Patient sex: M
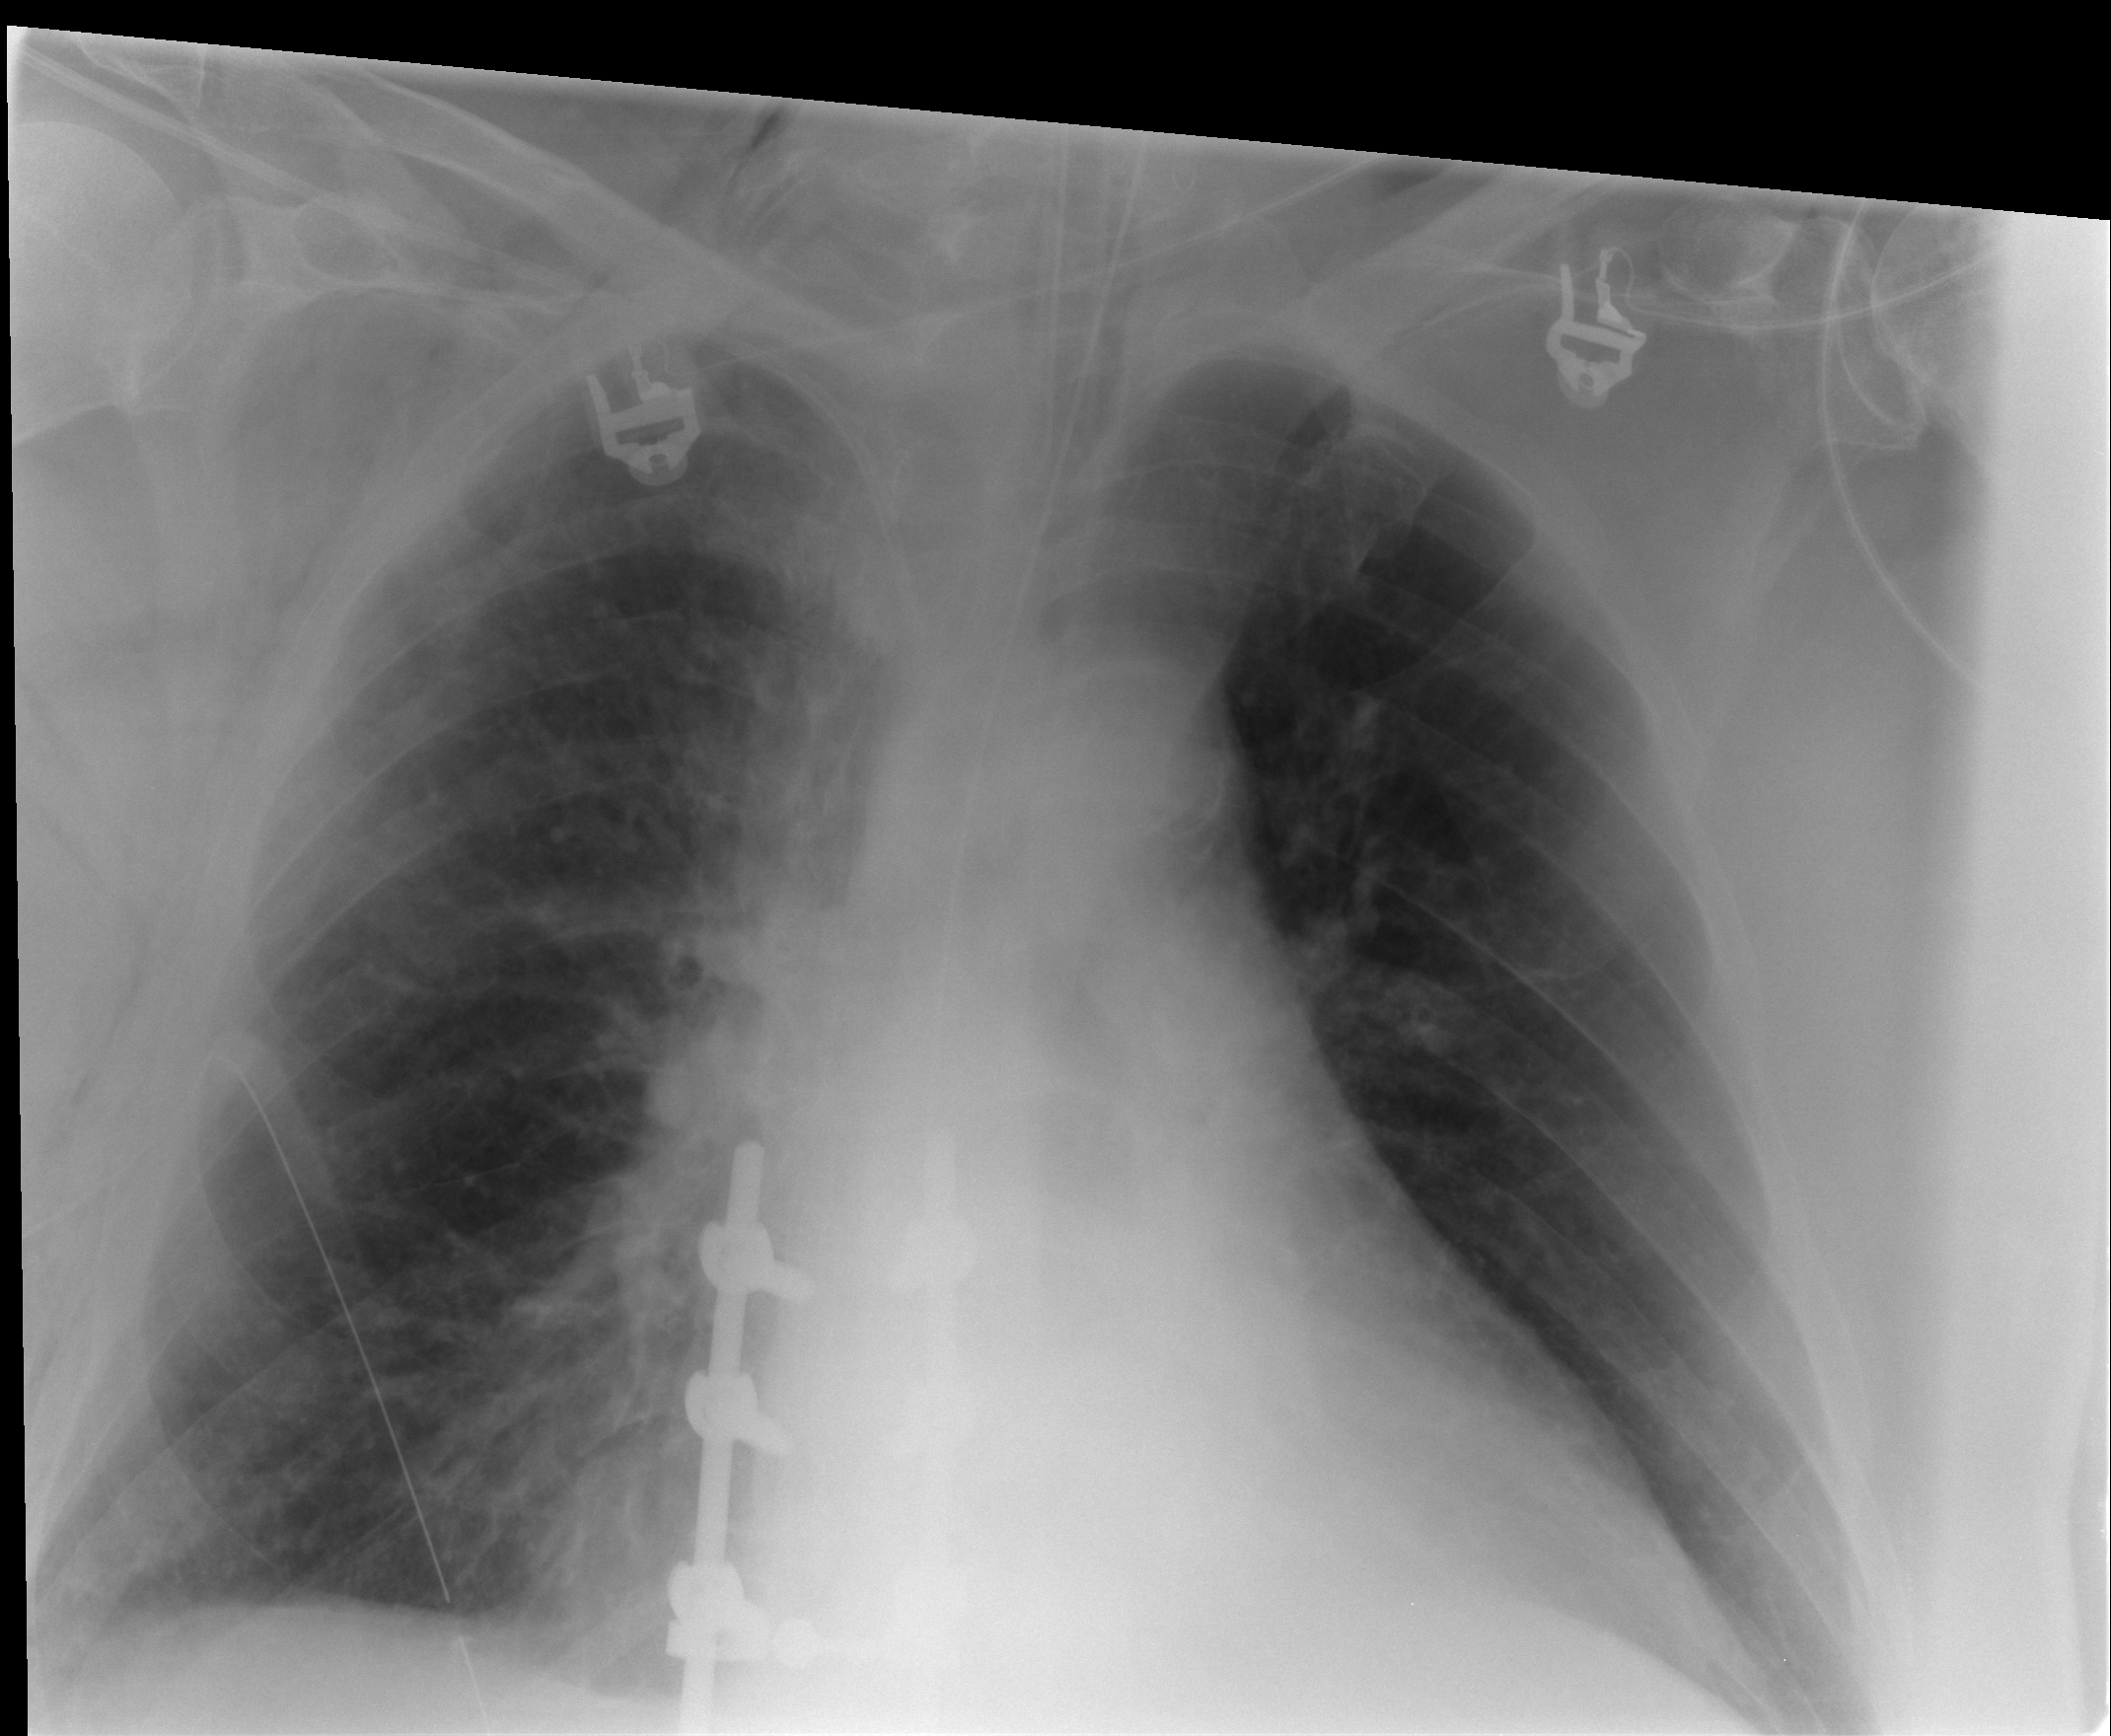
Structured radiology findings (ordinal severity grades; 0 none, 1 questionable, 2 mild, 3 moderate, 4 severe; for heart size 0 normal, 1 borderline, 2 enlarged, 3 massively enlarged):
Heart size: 2
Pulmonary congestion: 0
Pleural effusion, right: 0
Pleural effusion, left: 0
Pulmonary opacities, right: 0
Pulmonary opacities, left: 0
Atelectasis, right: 2
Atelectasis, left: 1